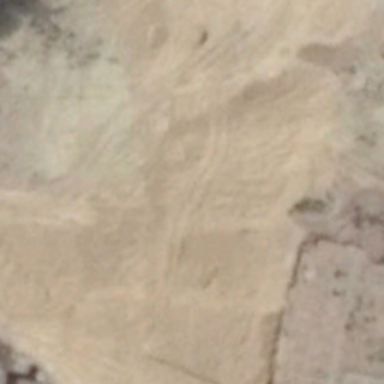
It is a piece of yellow bareland .